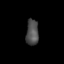
Tissue: lung
Cell type: Epithelial cells
Senescence score: 0.2021
Nuclear area (px): 317
Mean DAPI intensity: 77.899